Interaction volume radius: 10 \u00c5
Interaction volume height: 10 \u00c5
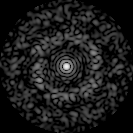
Disorder parameter: 0.8316